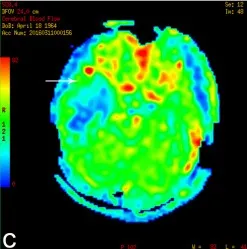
(B) MR spectroscopy [echo time (TE) 35 ms] revealed a slightly increased choline (Cho) peak and a moderate decrease in the peaks of creatine (Cre) and N-acetylaspartate (NAA). A lipid/lactate peak was observed at 0.9 and 1.3 ppm.
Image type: radiology (mri)